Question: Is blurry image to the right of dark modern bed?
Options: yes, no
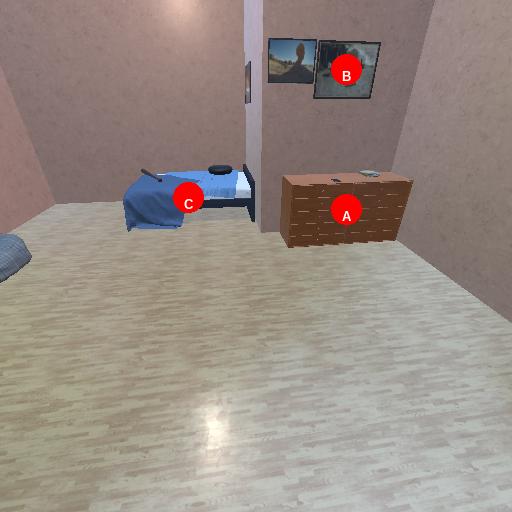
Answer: yes